Field crop: tomato
Growth stage: 2
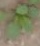
Species: solanum